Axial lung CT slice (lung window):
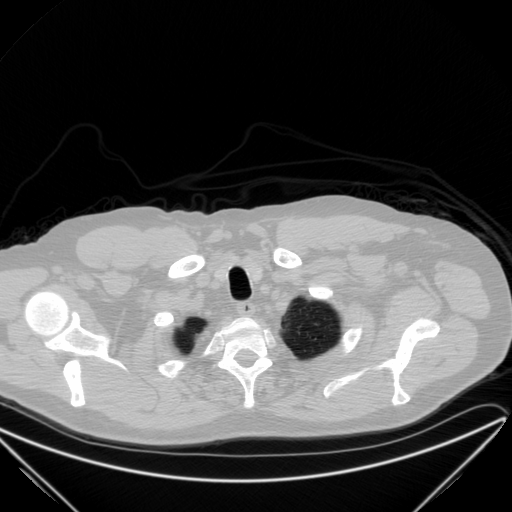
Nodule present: no